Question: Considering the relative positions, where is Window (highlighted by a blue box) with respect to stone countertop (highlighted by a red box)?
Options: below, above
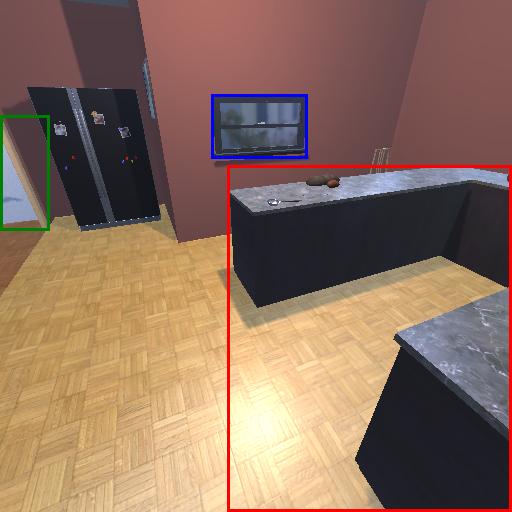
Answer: below